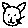
Label: cat